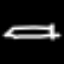
Label: pencil